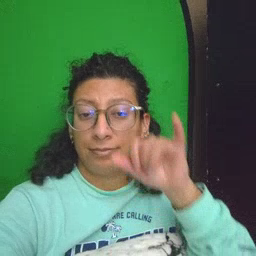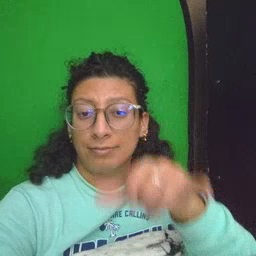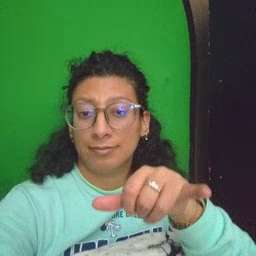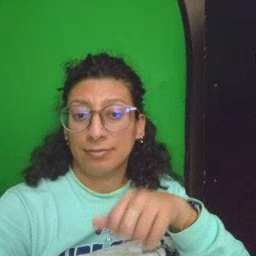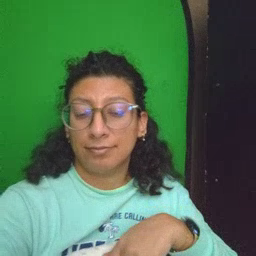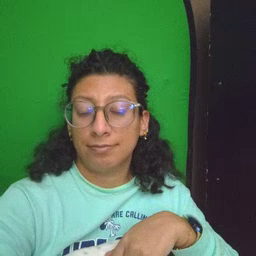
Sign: stay